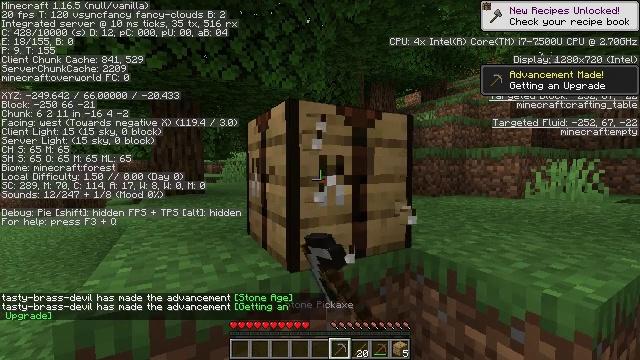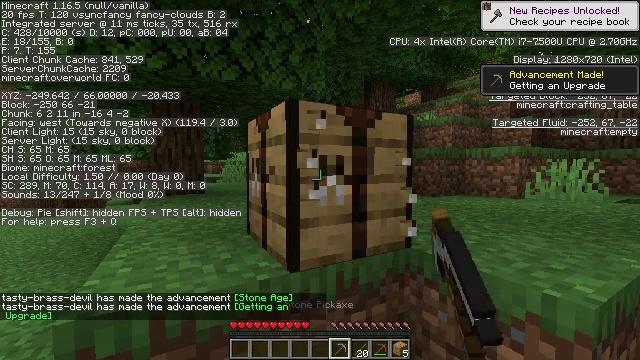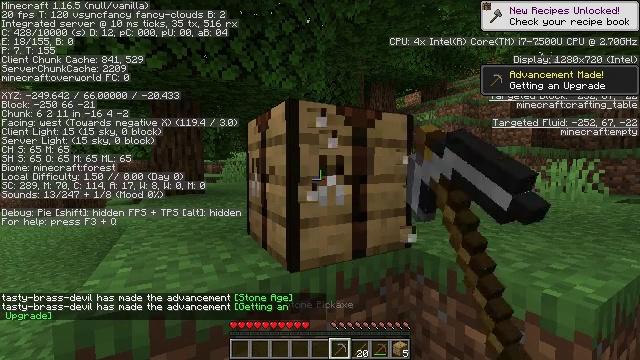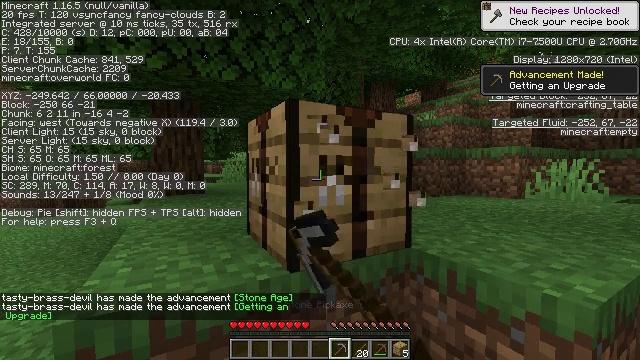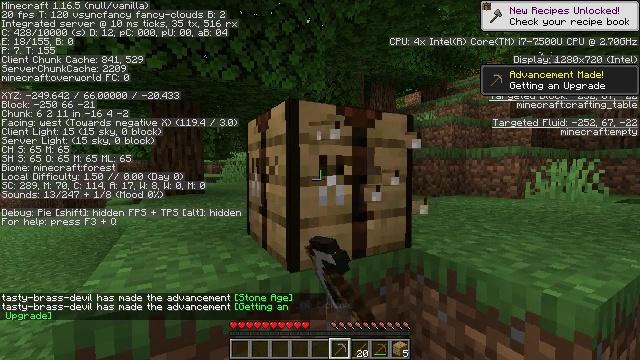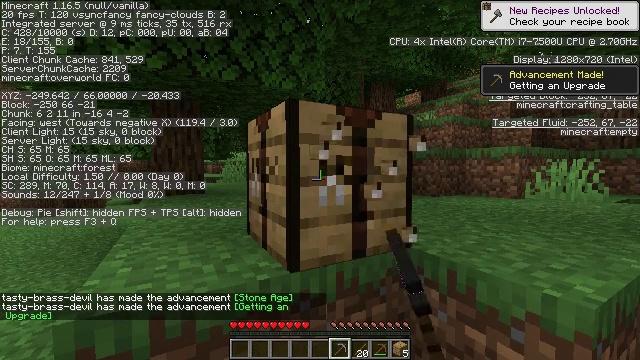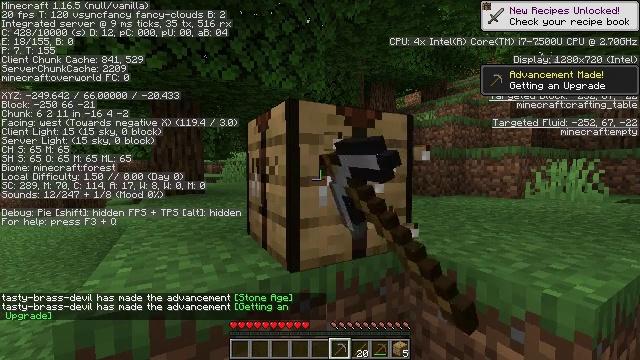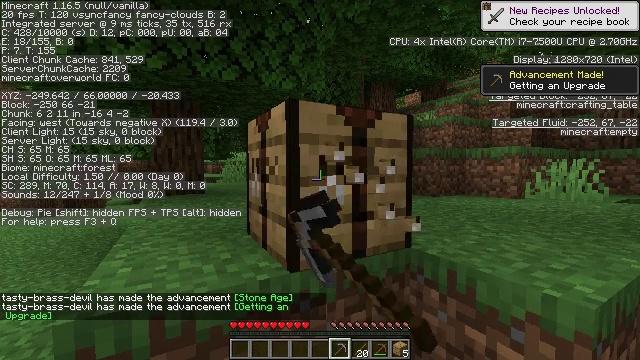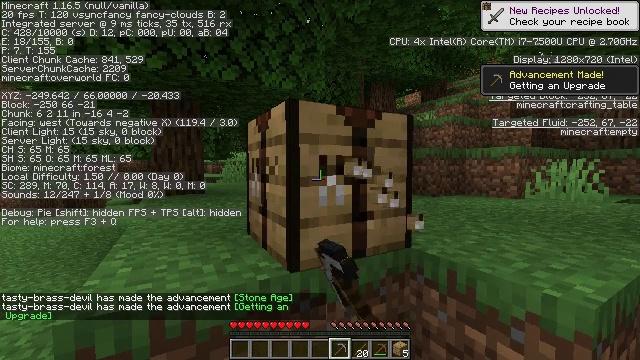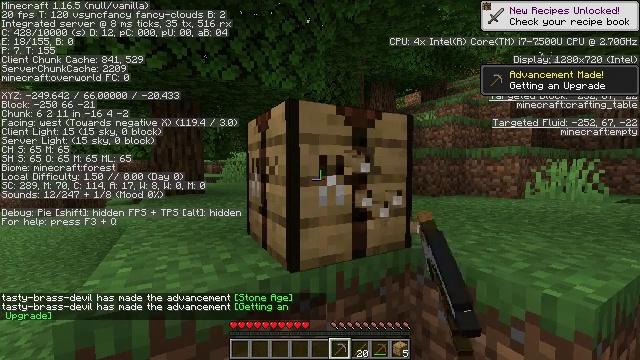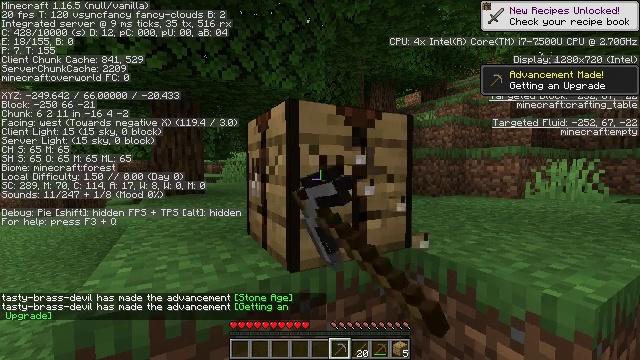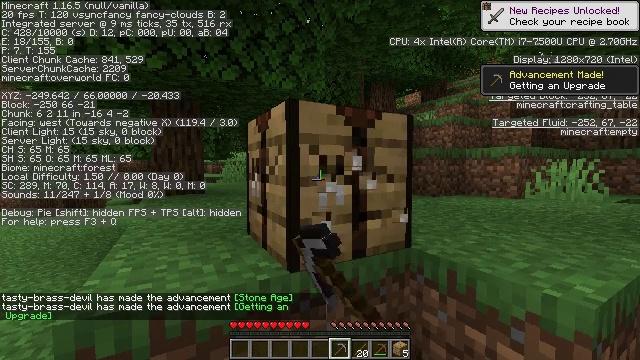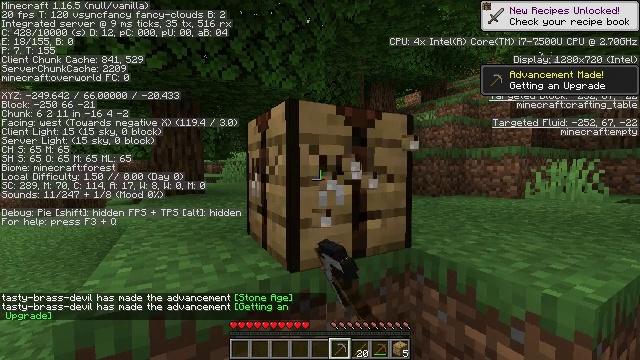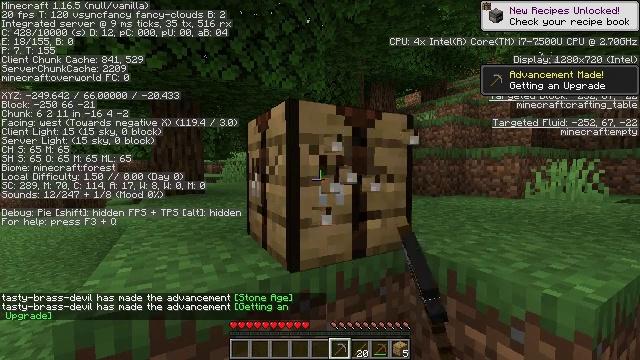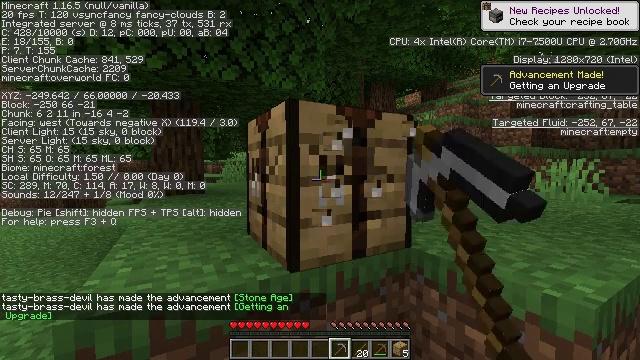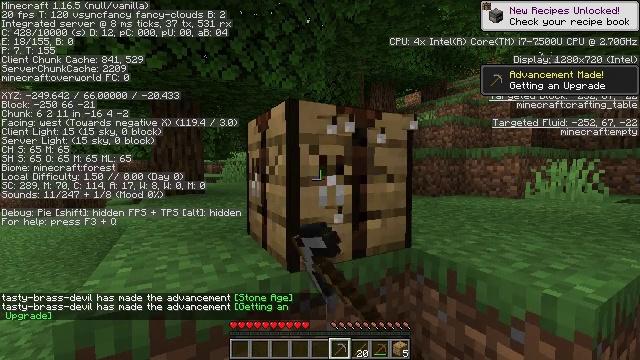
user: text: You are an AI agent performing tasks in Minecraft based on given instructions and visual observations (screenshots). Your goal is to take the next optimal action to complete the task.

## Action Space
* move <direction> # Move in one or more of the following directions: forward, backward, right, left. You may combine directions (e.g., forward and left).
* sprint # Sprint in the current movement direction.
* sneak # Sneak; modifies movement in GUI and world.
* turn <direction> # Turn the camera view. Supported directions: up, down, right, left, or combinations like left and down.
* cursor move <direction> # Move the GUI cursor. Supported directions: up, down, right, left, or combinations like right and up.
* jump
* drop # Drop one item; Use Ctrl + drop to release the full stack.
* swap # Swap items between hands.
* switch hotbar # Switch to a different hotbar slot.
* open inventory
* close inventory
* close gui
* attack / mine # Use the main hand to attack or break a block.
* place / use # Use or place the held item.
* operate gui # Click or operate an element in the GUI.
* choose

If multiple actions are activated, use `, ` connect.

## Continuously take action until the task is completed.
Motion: motion action
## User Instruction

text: Attack the crafting table to break it.
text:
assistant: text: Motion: attack / mine
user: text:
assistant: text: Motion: attack / mine
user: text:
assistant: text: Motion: attack / mine
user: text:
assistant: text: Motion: attack / mine
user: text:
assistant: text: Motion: attack / mine
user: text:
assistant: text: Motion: attack / mine
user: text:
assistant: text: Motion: attack / mine
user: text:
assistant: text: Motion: attack / mine
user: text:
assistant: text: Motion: attack / mine
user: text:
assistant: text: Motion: attack / mine
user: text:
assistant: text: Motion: attack / mine
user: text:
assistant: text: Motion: attack / mine
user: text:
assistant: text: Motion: attack / mine
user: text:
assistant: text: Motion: attack / mine
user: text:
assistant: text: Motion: attack / mine
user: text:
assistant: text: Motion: attack / mine
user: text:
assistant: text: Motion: attack / mine
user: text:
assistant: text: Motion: attack / mine
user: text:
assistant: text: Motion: attack / mine
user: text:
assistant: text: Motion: attack / mine
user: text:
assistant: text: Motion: attack / mine
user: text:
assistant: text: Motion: attack / mine
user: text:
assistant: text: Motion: attack / mine
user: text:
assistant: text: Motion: attack / mine
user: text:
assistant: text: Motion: attack / mine
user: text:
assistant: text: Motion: attack / mine
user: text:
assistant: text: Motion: attack / mine
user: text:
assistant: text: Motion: attack / mine
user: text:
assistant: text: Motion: attack / mine
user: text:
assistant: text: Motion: attack / mine